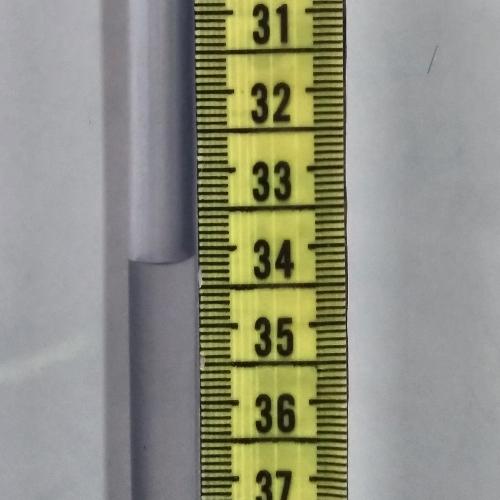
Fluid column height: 34.2 cm